Field crop: tomato
Growth stage: 1
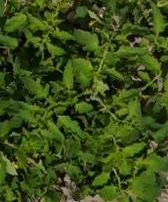
Species: tomato